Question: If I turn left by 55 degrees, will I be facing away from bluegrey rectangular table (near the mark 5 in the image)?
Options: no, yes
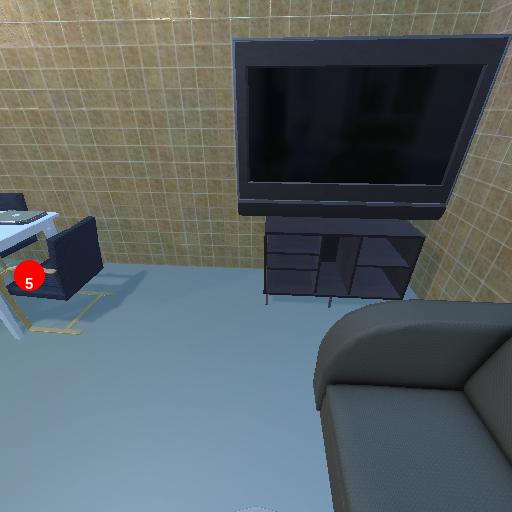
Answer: no